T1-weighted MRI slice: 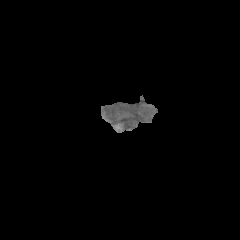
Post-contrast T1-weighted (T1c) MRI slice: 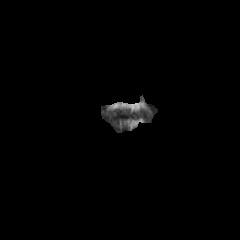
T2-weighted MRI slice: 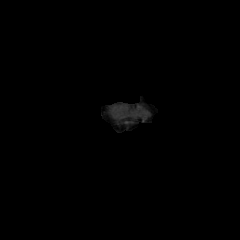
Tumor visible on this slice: no